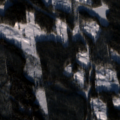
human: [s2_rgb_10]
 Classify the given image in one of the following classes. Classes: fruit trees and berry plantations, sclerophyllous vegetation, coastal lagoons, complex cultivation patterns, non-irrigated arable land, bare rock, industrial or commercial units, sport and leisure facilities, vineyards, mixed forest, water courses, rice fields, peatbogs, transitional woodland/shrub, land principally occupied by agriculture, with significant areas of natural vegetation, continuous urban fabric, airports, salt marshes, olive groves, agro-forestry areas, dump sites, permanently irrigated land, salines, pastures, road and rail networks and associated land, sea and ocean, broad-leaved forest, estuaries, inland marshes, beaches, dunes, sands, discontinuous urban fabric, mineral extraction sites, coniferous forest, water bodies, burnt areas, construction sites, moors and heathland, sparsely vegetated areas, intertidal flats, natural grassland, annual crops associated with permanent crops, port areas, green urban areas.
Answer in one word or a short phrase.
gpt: coniferous forest, mixed forest, transitional woodland/shrub